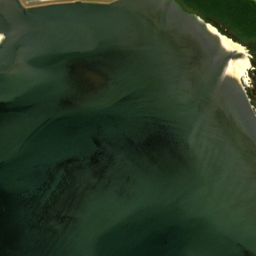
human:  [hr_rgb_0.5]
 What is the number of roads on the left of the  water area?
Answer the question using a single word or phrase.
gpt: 2

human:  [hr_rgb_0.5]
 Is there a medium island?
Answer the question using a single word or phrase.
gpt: no

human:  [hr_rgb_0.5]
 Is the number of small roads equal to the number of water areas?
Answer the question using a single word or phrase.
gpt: no

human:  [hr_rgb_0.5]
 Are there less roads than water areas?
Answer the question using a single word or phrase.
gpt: no

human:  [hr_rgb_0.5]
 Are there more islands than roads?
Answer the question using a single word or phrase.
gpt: no

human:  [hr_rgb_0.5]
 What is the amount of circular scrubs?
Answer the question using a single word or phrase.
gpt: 0

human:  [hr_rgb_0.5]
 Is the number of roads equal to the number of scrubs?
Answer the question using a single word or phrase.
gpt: no

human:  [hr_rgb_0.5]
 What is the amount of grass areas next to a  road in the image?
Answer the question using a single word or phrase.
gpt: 3

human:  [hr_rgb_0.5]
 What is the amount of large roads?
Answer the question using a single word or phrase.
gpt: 0

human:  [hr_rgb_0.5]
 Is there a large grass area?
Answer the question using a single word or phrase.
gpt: yes

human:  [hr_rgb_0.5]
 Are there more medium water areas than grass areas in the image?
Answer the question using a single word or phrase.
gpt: no

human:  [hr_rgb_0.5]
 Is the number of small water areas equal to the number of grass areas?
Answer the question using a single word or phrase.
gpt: no

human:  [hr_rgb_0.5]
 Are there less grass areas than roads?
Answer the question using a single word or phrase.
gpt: yes

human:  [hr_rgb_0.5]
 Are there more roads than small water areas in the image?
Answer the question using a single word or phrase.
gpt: yes

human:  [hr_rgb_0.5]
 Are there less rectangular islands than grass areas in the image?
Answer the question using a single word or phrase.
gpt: yes

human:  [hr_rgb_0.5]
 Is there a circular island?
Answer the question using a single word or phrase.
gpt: no

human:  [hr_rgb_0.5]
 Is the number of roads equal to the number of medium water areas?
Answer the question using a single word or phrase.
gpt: no

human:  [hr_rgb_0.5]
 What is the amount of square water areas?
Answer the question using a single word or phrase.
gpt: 0

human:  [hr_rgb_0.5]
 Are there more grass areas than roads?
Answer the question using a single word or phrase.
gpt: no

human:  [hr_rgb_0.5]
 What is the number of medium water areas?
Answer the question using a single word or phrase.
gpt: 0

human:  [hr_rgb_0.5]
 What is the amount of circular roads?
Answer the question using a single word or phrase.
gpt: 0

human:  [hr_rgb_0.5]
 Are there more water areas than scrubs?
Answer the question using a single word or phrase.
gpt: no

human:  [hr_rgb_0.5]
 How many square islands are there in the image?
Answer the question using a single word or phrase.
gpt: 0

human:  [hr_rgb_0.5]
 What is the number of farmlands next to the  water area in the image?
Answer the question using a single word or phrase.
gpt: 3

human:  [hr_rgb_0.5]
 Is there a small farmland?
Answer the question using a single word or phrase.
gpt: no

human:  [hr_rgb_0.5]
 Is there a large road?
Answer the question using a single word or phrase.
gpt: no

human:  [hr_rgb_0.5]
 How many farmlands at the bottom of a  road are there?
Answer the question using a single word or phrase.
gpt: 0

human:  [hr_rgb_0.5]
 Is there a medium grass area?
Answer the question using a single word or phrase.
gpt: no

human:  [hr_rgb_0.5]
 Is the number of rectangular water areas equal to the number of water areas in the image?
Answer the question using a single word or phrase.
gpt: no

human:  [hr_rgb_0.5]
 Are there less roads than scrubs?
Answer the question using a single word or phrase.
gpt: no

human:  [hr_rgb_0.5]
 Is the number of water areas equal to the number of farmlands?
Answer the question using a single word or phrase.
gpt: no

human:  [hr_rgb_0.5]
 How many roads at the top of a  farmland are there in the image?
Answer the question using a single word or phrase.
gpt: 0

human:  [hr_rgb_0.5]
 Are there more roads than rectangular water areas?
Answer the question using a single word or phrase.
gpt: yes

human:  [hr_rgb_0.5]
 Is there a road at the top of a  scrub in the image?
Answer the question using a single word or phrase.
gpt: no

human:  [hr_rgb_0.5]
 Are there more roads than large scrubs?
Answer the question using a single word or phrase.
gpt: yes

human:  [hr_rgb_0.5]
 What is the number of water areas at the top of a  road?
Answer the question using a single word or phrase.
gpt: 0